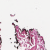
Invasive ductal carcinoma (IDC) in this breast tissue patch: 0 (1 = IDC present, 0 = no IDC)